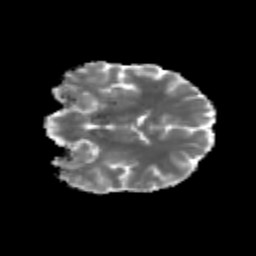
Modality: MD
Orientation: coronal
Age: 19
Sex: female
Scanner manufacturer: siemens
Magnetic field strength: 3 T
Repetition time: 3.5 s
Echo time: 0.125 s